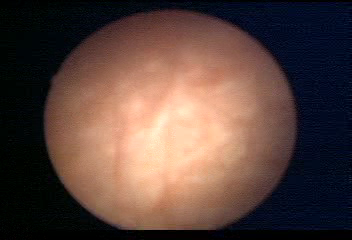
Modality: WLC
Class: Normal mucosa
Bladder cancer association: No